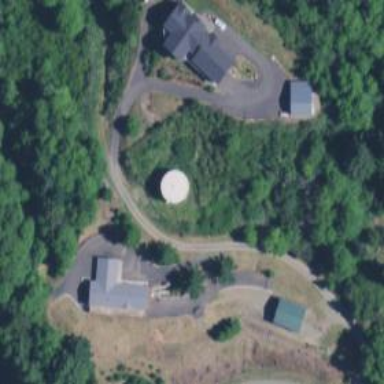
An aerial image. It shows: Storage tank with man-made structure.